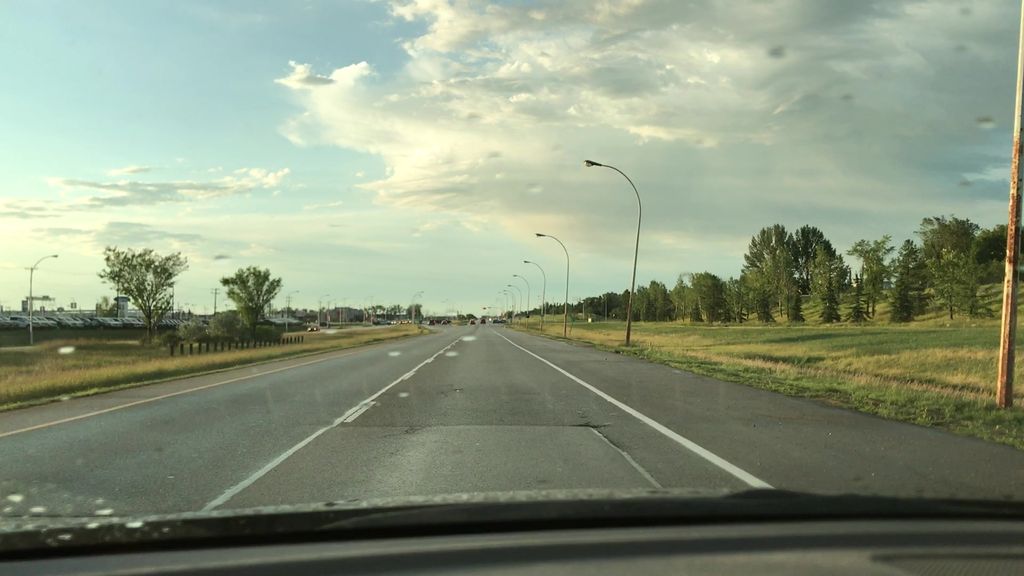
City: edmonton